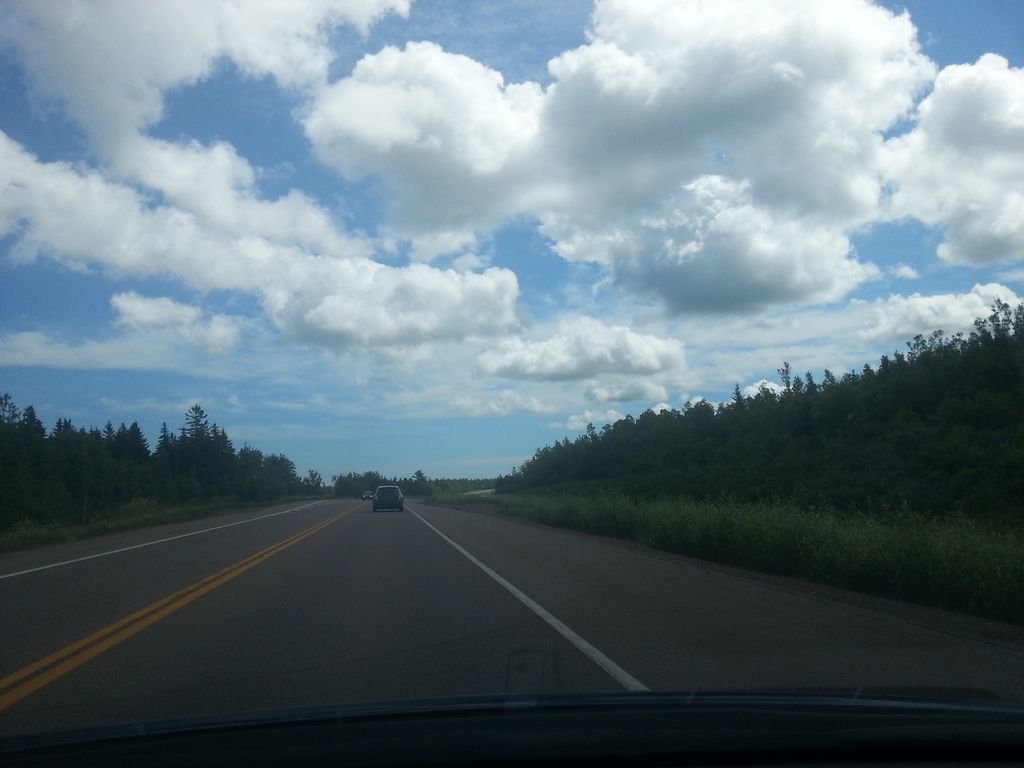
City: charlottetown